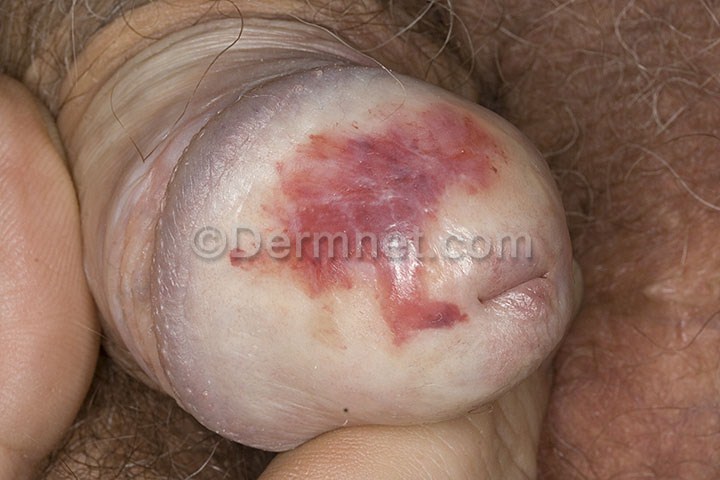
Disease: Psoriasis pictures Lichen Planus and related diseases